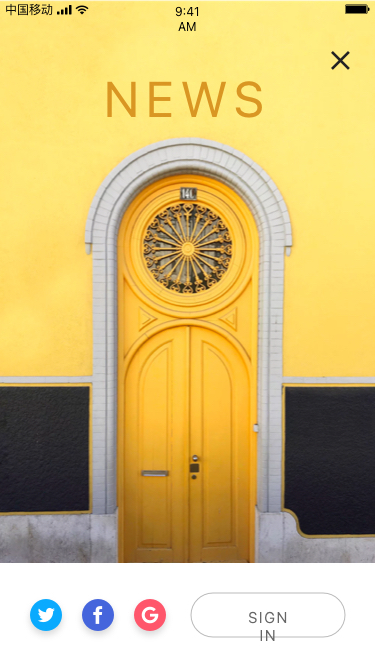
Text in this UI design:
NEWS
Sign in